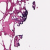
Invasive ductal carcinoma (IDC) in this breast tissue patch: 0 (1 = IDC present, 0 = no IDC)